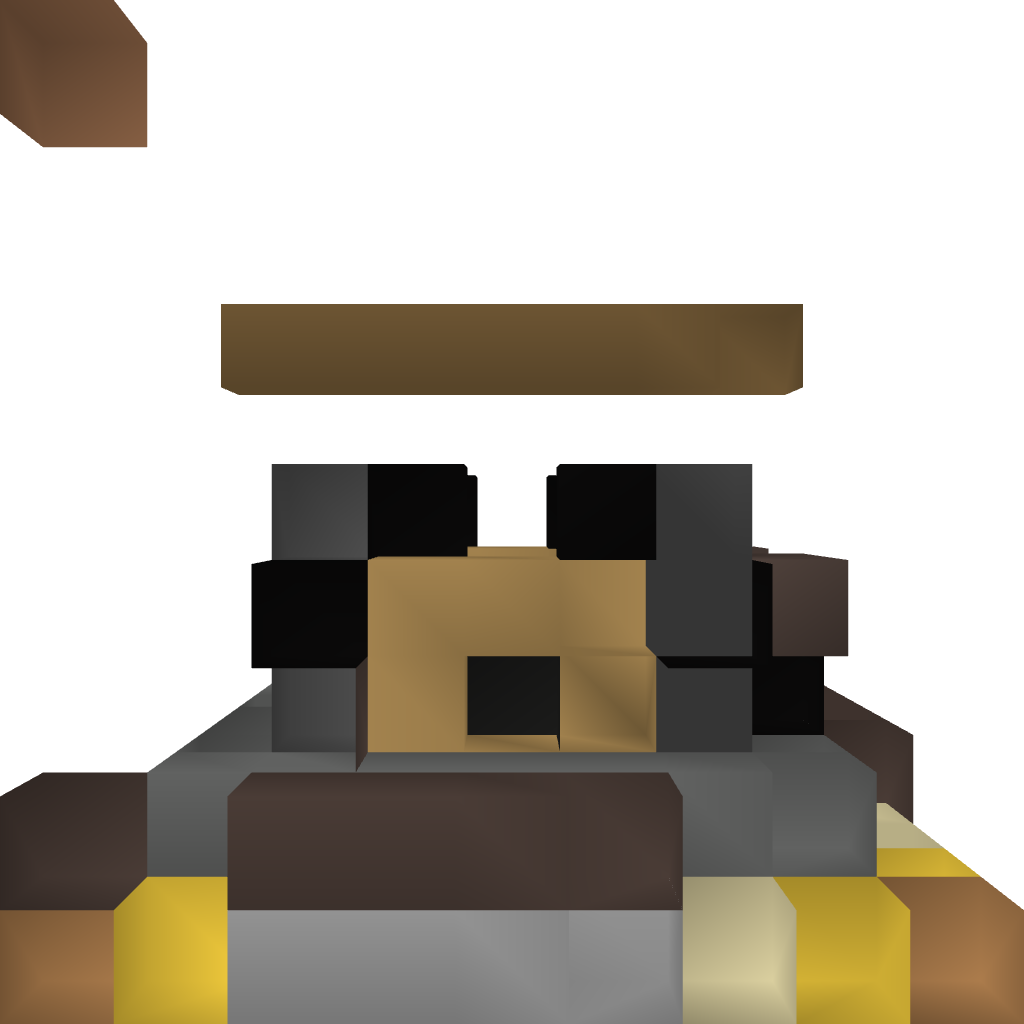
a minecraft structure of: Grief Prevention tutorial House